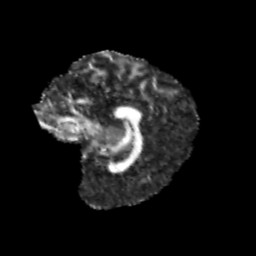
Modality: FA
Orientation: sagittal
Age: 12
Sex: female
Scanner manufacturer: siemens
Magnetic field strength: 3 T
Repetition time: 3.8 s
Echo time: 0.07 s